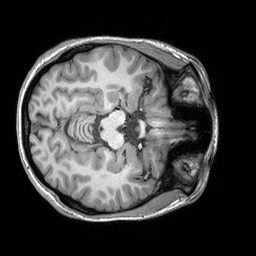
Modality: T1w
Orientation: axial
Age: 19
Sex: female
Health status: healthy
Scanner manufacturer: siemens
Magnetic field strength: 3 T
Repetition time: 2.3 s
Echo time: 0.00303 s